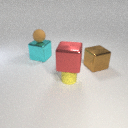
large brown metal cube to the right of small yellow rubber cylinder